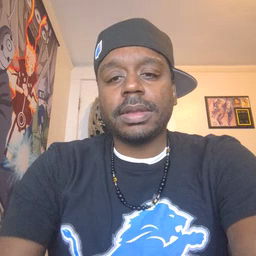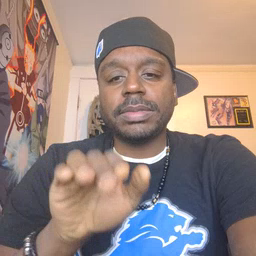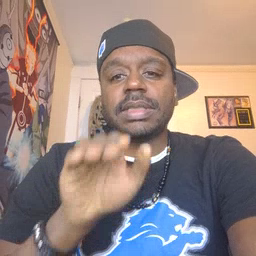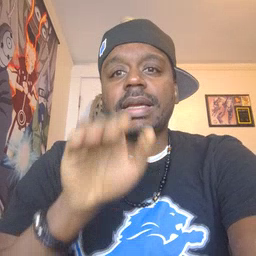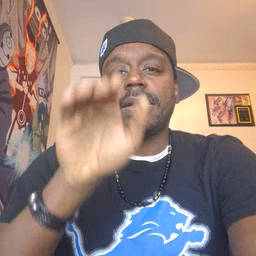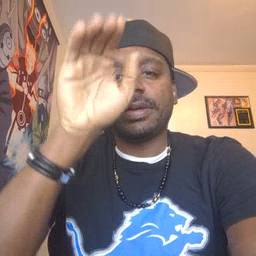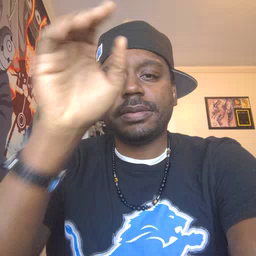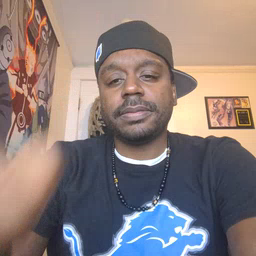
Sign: stairs